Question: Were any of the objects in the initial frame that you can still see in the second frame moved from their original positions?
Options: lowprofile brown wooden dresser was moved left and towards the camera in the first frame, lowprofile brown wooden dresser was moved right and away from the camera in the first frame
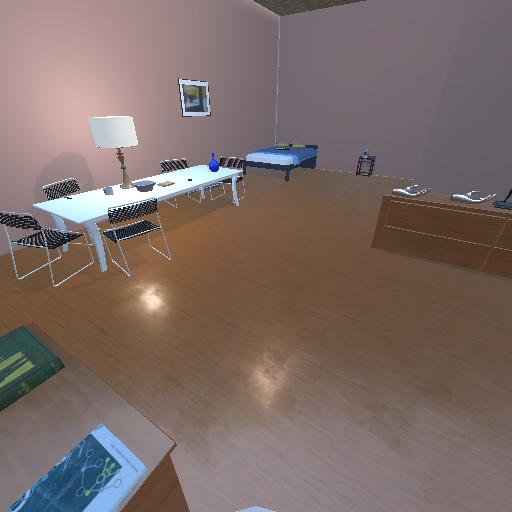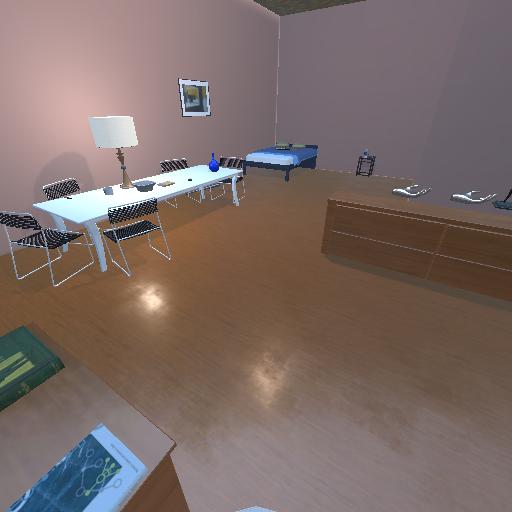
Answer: lowprofile brown wooden dresser was moved left and towards the camera in the first frame